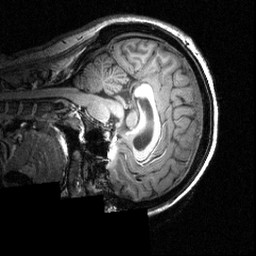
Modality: T1w
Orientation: sagittal
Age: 25
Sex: female
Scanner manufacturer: siemens
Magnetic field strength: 3.951 T
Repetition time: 1.5 s
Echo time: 0.00335 s